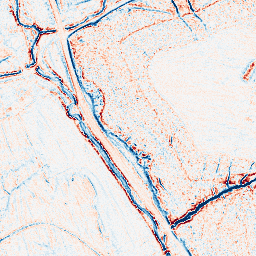
Category: edge_preserving
Decomposition family: anisotropic_diffusion
Decomposition parameters: iterations: 10
kappa: 100
gamma: 0.1
Upsampling method: edge_directed
Upsampling parameters: scale: 4
Upsampling scale: 4